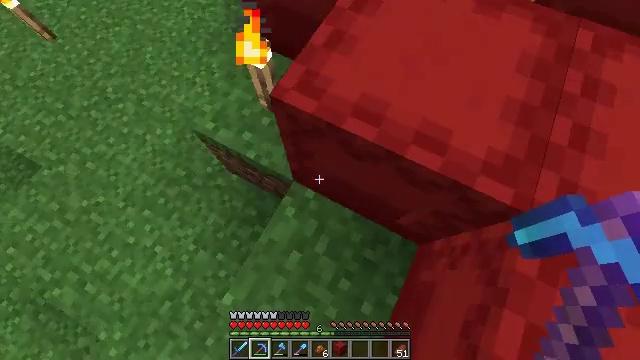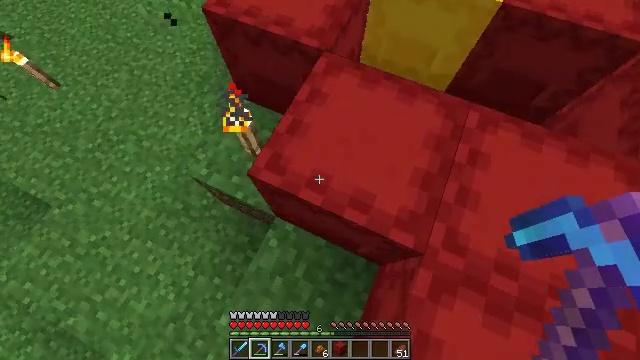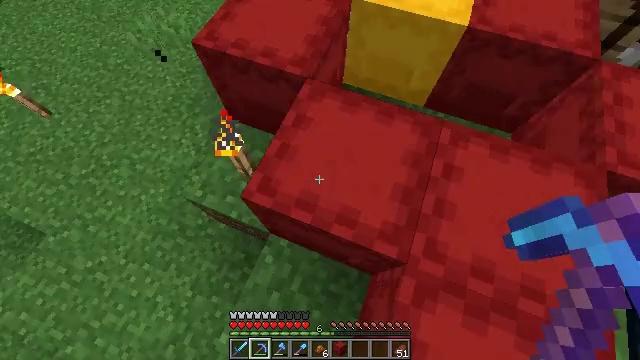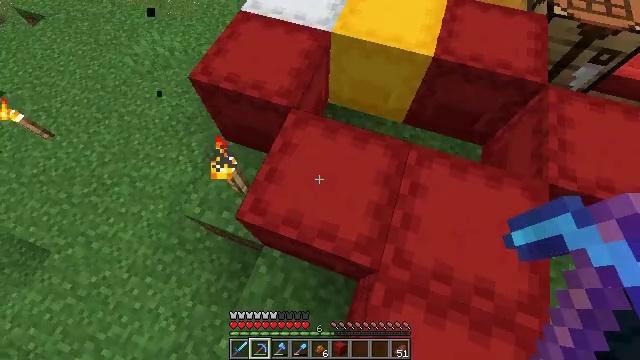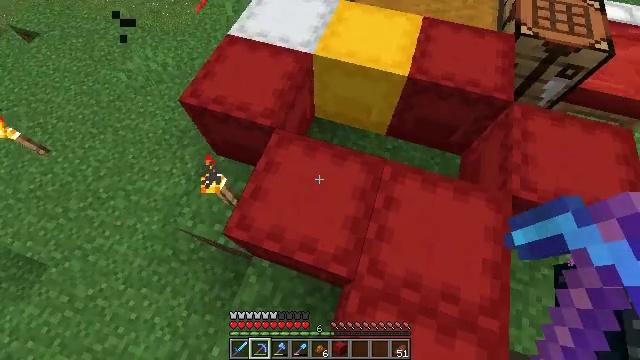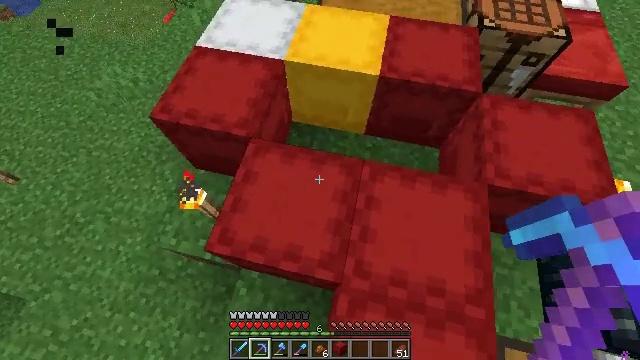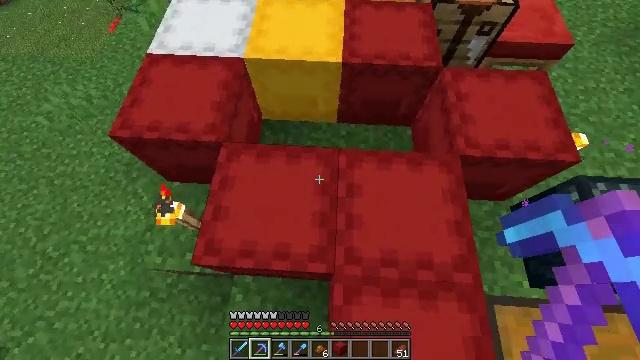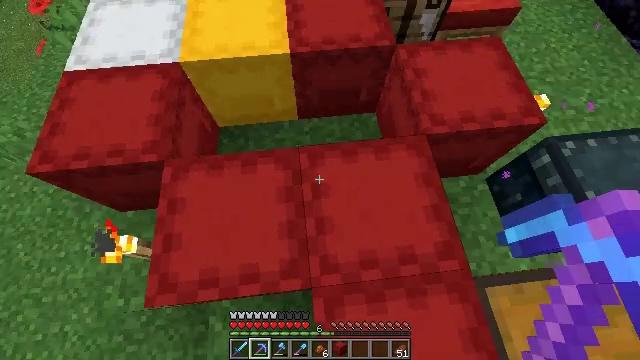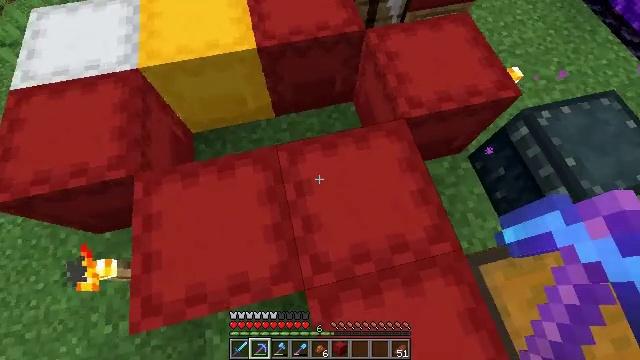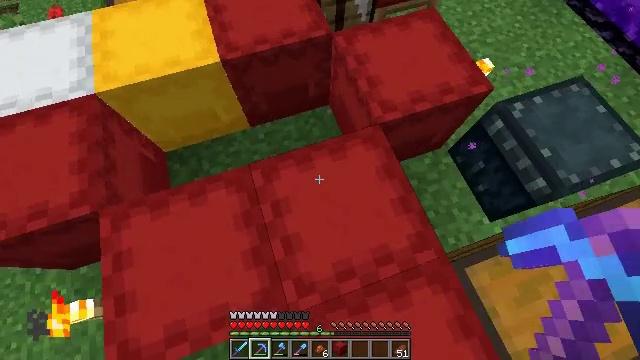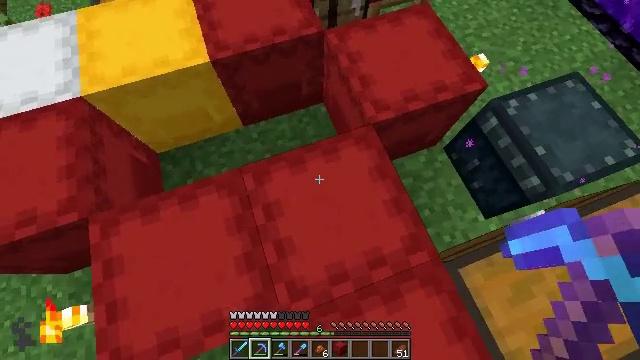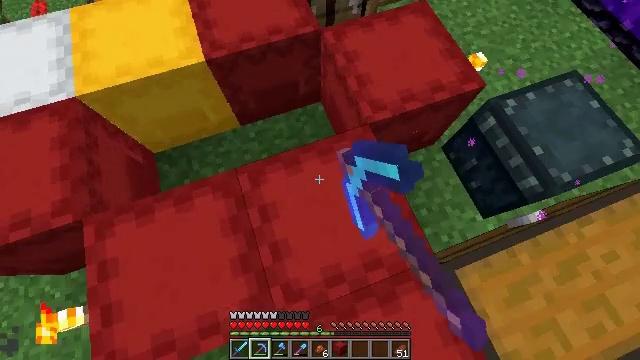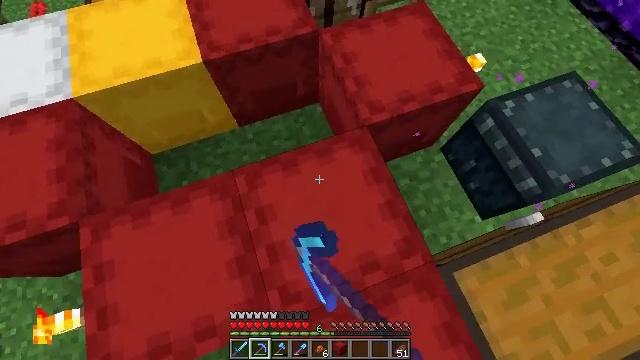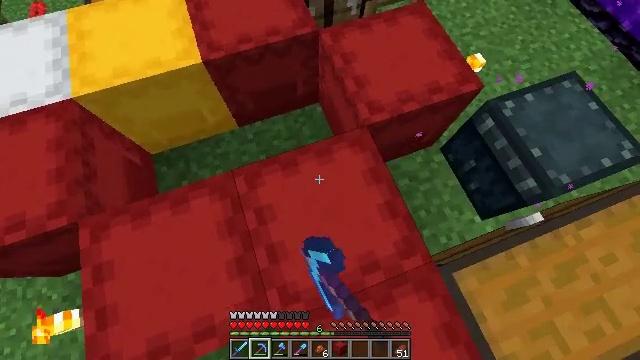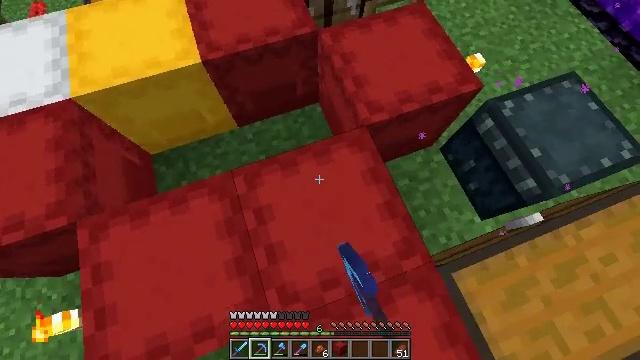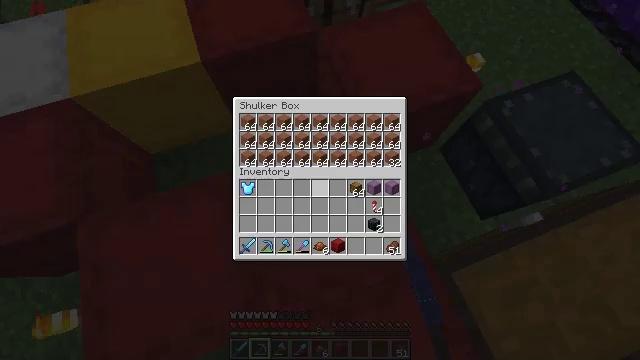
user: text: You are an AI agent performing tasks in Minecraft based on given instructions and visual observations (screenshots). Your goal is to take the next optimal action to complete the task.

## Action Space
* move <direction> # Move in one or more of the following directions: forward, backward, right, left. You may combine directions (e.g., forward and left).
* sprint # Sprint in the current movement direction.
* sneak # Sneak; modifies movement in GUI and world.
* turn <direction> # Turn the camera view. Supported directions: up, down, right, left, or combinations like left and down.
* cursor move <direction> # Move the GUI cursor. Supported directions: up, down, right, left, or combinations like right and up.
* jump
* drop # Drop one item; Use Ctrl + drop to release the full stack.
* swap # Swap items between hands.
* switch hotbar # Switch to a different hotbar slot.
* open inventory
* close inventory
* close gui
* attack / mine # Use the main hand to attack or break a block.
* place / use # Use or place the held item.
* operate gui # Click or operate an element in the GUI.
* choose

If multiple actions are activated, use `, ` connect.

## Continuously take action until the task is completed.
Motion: motion action
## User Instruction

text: Get back the red shulker box.
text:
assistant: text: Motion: move forward and move right, turn right and up, jump
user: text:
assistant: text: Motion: move forward and move right, turn right and up, jump
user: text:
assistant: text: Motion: move forward and move right, turn right and up, jump
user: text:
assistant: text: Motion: move forward and move right, turn right
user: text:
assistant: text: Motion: move forward and move right, turn right
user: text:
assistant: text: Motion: move forward and move right, turn right and down
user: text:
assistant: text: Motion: move right, turn right
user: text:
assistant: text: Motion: turn right and down
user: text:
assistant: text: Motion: turn right
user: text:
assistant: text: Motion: turn down, use / place
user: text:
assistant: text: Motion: use / place
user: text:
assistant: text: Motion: use / place
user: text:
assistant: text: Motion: use / place
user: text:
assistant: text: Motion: no_op
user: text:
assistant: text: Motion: open gui
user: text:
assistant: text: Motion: no_op
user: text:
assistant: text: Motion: no_op
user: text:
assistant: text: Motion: no_op
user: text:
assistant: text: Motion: no_op
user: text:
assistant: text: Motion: no_op
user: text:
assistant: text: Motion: no_op
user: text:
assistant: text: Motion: no_op
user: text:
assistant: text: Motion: no_op
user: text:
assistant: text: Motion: close gui
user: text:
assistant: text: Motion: no_op
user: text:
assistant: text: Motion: attack / mine
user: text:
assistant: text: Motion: attack / mine
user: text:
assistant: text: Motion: attack / mine
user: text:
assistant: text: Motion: attack / mine
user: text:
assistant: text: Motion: attack / mine